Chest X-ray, PA view. Patient: 61 years old, sex F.
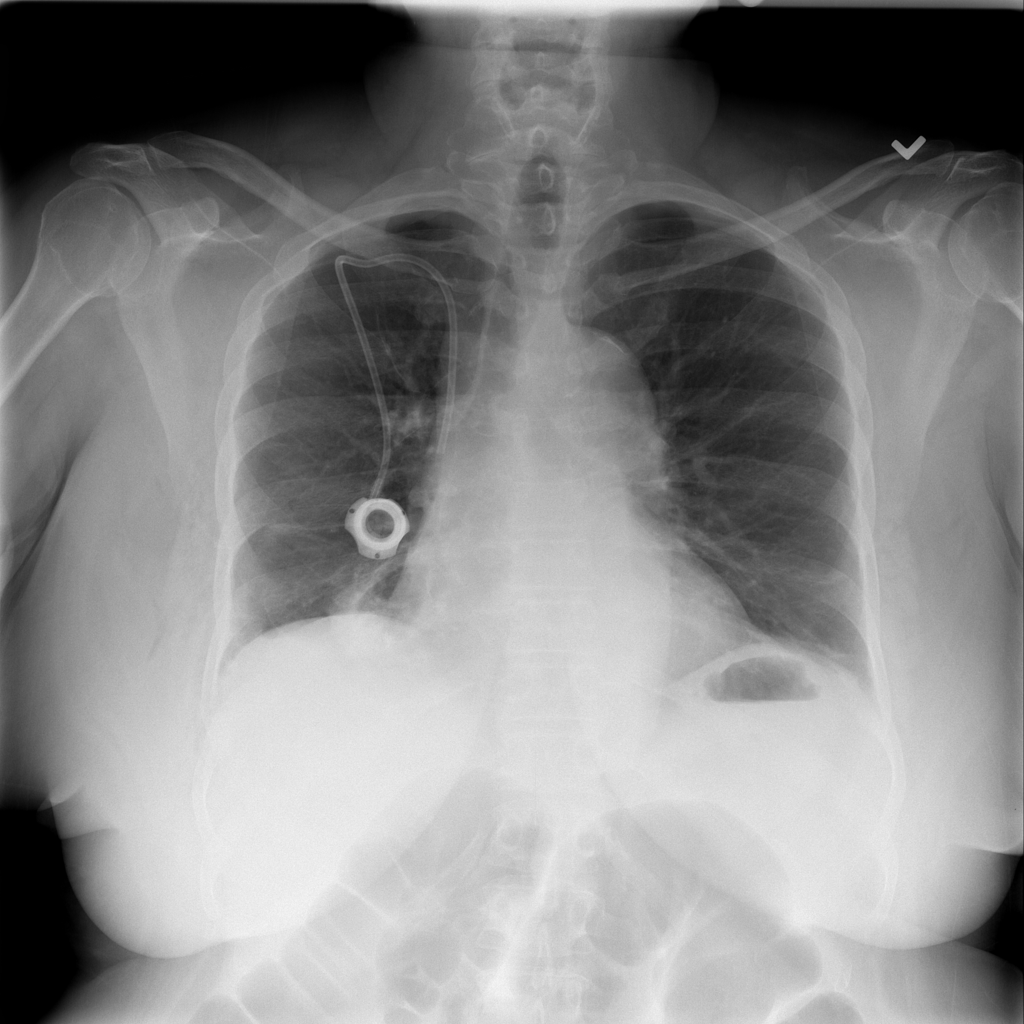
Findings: Atelectasis